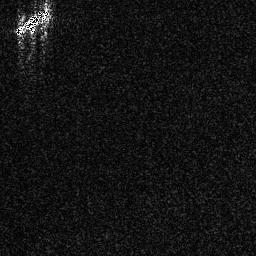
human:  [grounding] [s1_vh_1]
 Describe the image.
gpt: In the satellite image, there is  <ref>1 medium ship </ref> <box>[[5, 1, 20, 14, 0]]</box> located at top left.